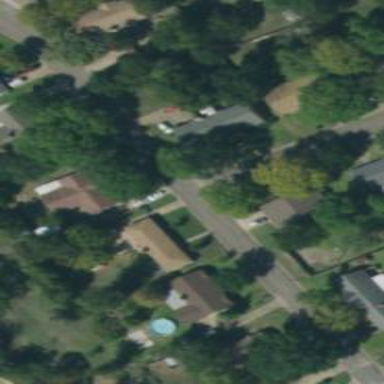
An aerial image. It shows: Residential road.